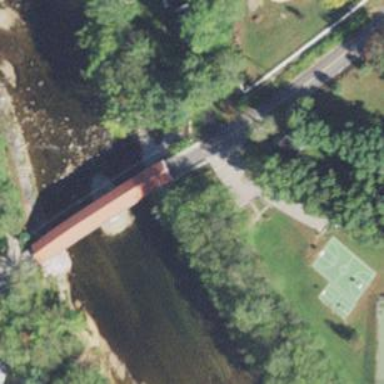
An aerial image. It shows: Covered bridge over tertiary road.